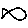
Label: fish